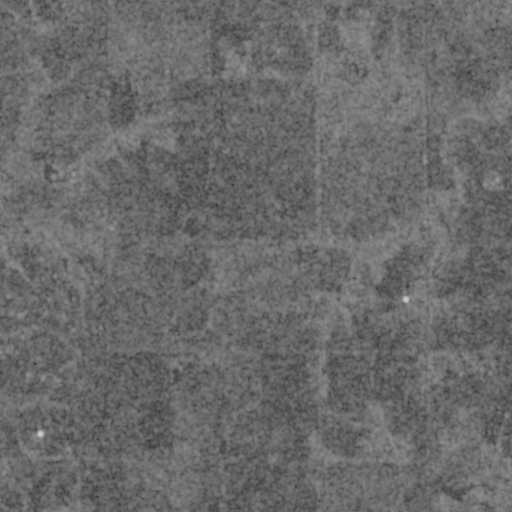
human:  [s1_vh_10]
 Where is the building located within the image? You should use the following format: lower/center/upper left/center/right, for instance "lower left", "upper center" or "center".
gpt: The building is located in the upper center of the image.
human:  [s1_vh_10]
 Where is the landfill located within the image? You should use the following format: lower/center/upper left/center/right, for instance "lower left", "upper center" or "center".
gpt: There is no landfill in the image.

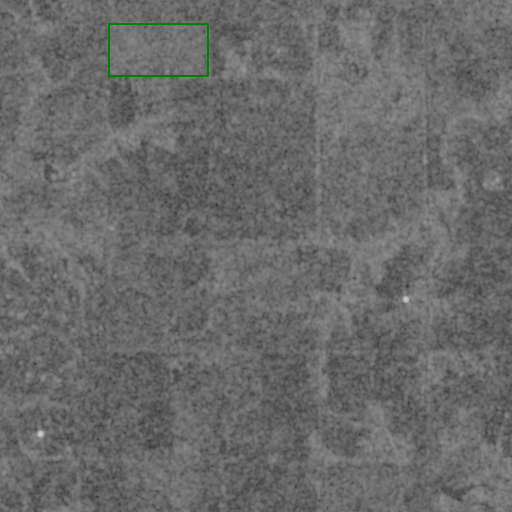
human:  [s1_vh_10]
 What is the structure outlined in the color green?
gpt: The structure outlined in green is a crop field.
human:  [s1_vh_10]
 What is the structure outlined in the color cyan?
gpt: There is no cyan outline.